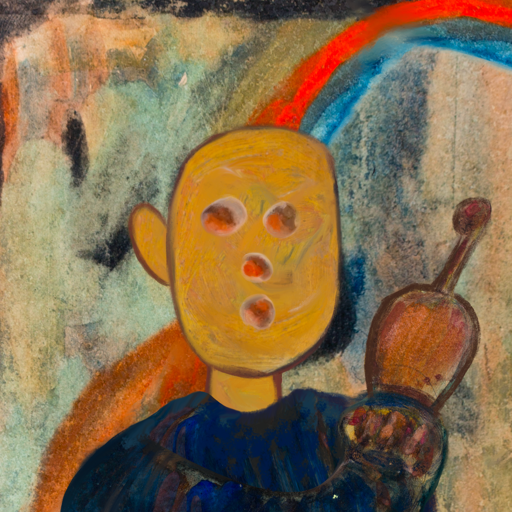
Background: Childish, Head And Neck Front: After_Raid, Face Front: Rupkatha, Bust: Pipe, Hair Front: Blank, Head Accessory: Blank, Second Necklace: Blank, Necklace: Blank, Baby: Blank